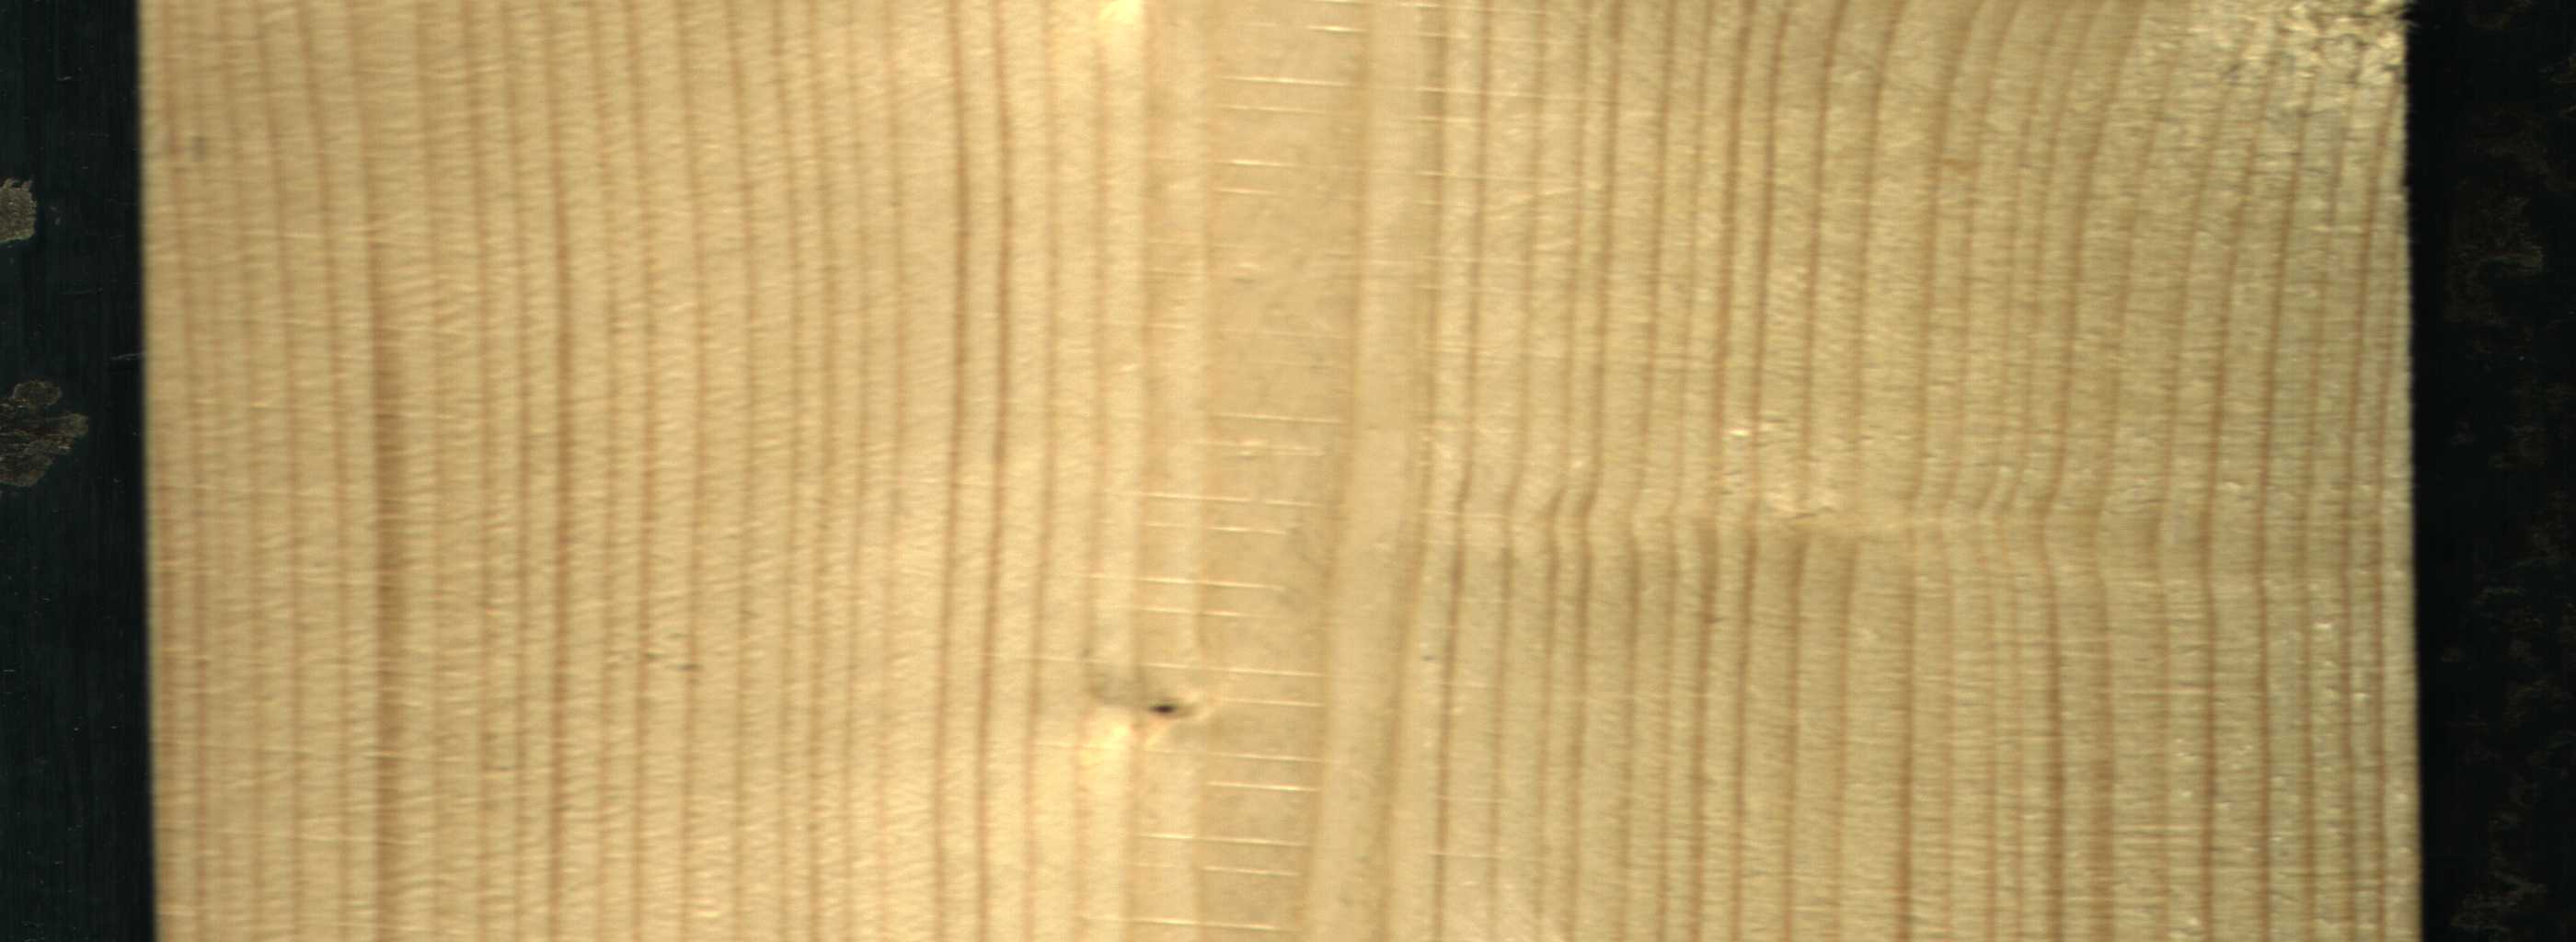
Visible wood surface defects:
Dead_Knot